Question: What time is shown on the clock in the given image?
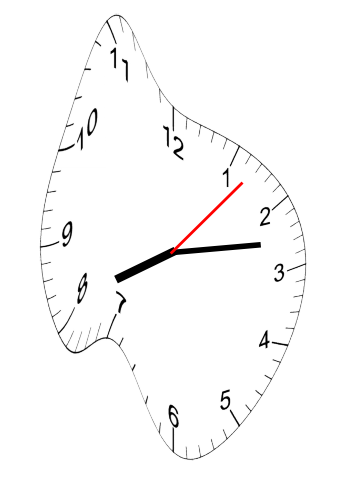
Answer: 08:13:07